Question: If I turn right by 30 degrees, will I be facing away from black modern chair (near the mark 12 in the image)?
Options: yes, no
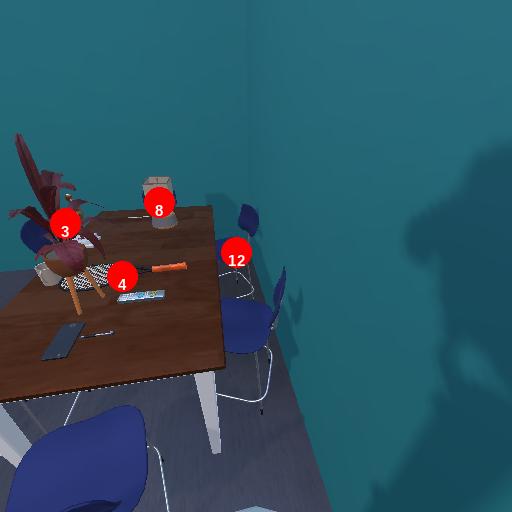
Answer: yes